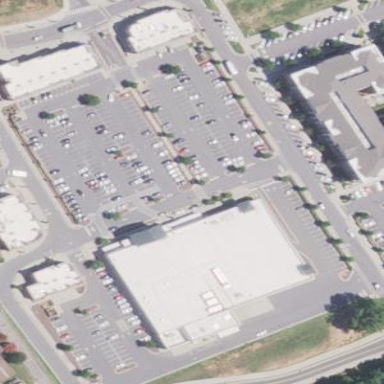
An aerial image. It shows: Retail area.